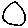
Label: circle